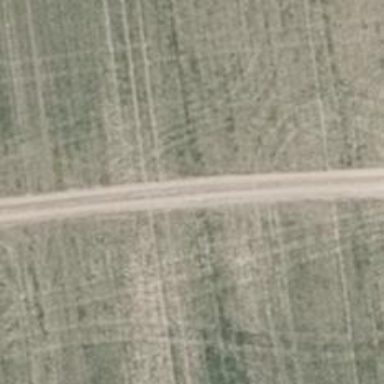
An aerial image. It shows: Track road with grade3 tracktype.